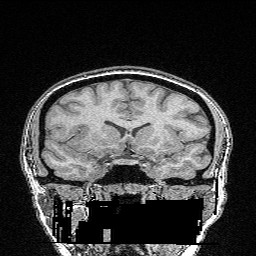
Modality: FLASH
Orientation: sagittal
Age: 24
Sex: female